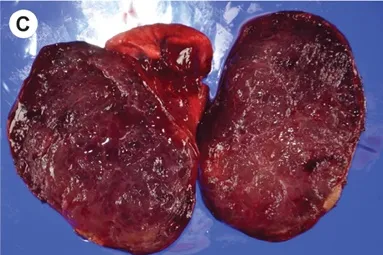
C
) Macroscopic findings: Histopathological examination revealed a well-circumscribed (8.5 x 6.5 x 4.0 cm) solid mass within the right upper lobe, with a solid and spongy texture and a homogeneous surface and diffuse microcysts.
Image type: medical_photograph (other_medical_photograph)